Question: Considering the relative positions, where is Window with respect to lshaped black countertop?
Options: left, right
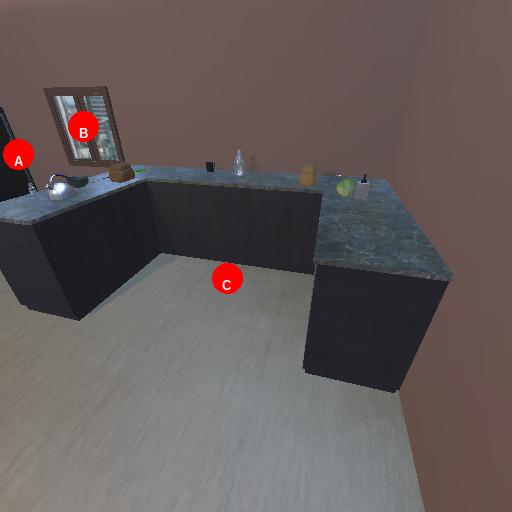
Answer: left